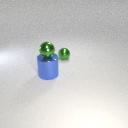
small green metal sphere above large blue metal cylinder